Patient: sex M, age 45
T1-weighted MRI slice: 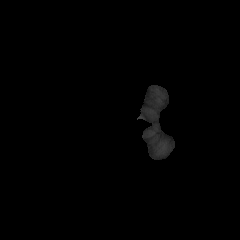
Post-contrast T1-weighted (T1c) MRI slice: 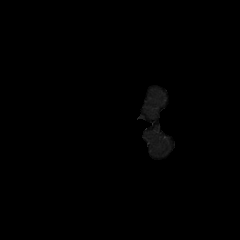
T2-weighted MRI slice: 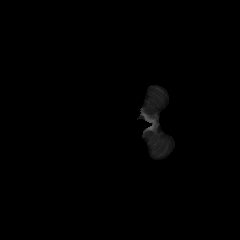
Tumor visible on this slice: no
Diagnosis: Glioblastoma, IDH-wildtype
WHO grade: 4